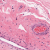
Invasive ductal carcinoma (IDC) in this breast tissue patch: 0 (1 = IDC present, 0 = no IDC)